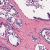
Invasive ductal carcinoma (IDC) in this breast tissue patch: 0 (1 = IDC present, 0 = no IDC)